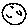
Label: moon